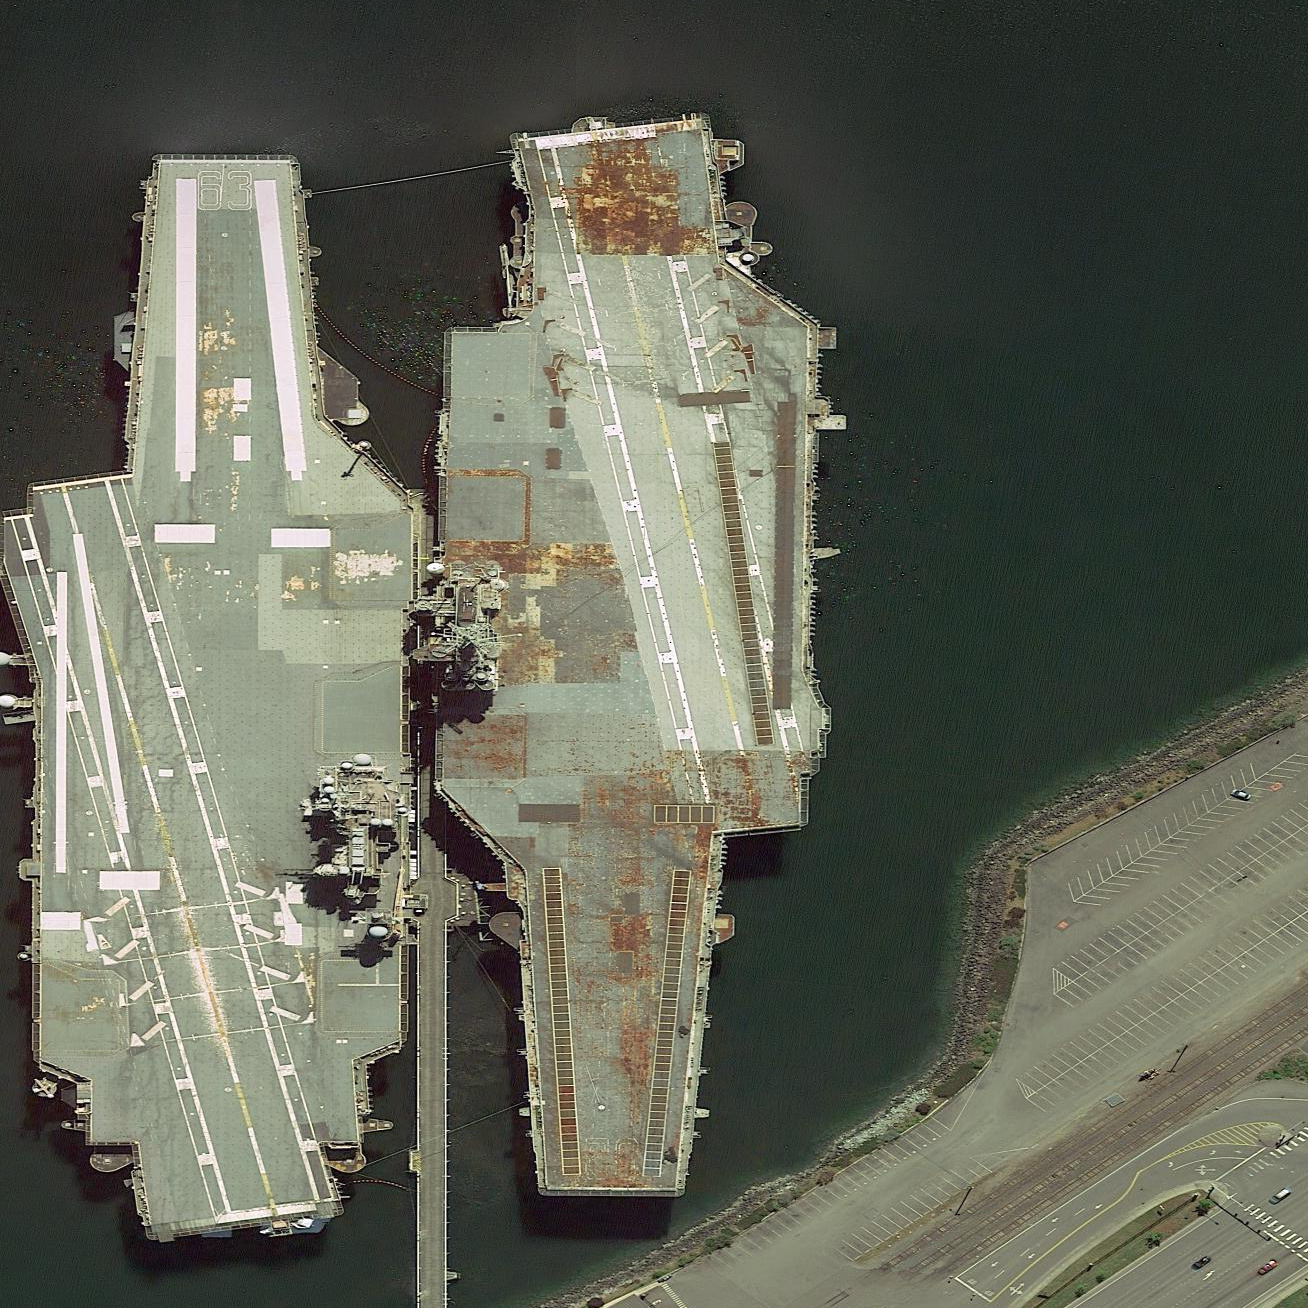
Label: aircraft_carrier